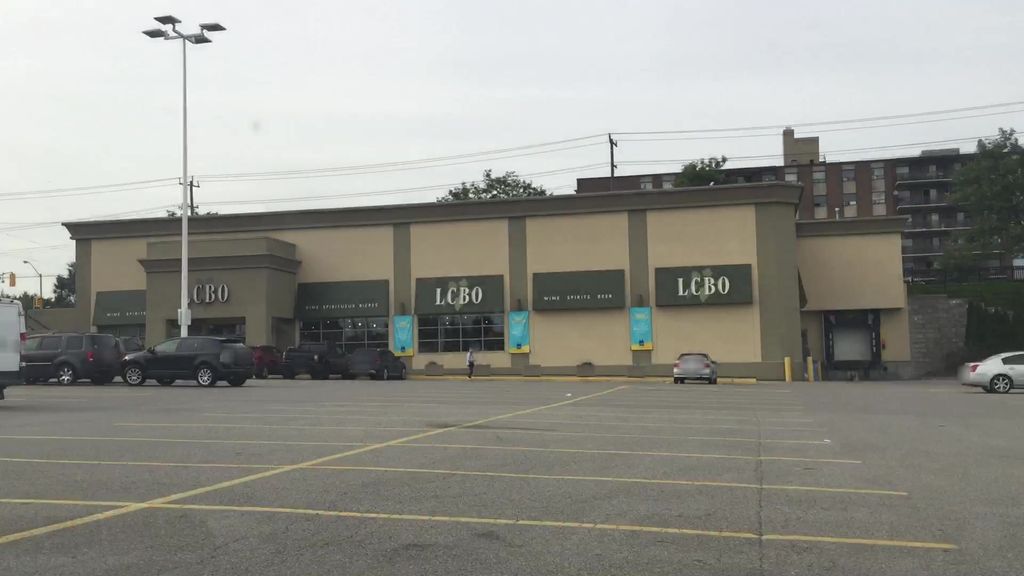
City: toronto